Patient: sex M, age 52
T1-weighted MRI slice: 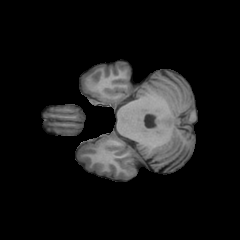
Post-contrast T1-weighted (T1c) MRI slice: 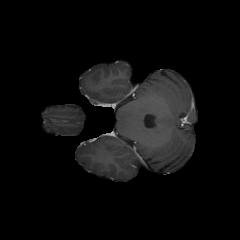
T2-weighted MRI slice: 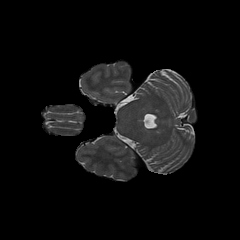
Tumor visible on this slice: no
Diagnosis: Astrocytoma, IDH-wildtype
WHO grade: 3